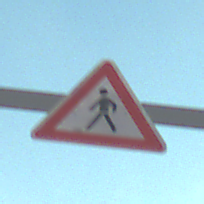
Verkehrszeichen: FussgaengerRechts
Umgebung: Outdoor, RoadRail
Tageszeit: SunriseSunset
Wetter: PartlyCloudy
Licht: Natural
Jahreszeit: NotSpecified
Kontrast: HighContrast